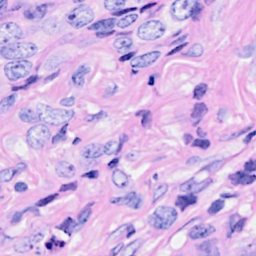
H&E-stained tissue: Breast